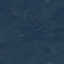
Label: Forest